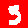
Digit: 5